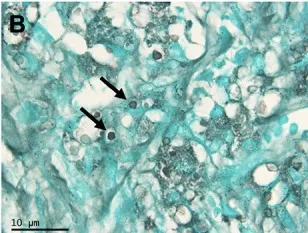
Pathology of the masses of the transplanted kidney, and gross photograph of the allograft nephrectomy specimen. 000 x. Show granuloma caused by Cryptococcus (arrows).
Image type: pathology (methenamine_silver)